Question: I've tried to make a JSfiddle for this but it's a pain cos everything is dynamic. Hopefully I can get some pointers without it.
I'm trying to put some divs in a simple grid
Using this code:
'''
var buttonHeight = 200;
var buttonWidth = 220;
var buttonGap = 10;
var titleHeight = 100;
//set the secetion width
var sectionChildren = section.childSections > 0
? section.childSections.length + section.guideScenes.length
: section.guideScenes.length;
var rows = Math.ceil( ($( "#guide" ).height() - titleHeight) / buttonHeight);
var columns = Math.ceil(sectionChildren/rows);
console.log(rows);
console.log(columns);
$( "#" + section.id ).width( columns * (buttonWidth + buttonGap) );
//set the guide width
$( "#guide" ).width( $( "#" + section.id ).width() + $( "#guide" ).width() );
'''
It's attempting to organise the grid and set the width of the container (#guide), which has a fixed height.
Even tho the maths seems right, and there are 2 rows and 4 columns, the last div is always going into a new row rather than the final column.
Here is the CSS for the parent div (section)
'''
.section
{
height: 80%;
cursor: pointer;
float: left;
position: relative;
padding-right: 50px;
z-index: 3;
}
'''
and the blocks (guideScene)
'''
.guideScene
{
height : 200px;
width : 220px;
background-size: cover;
background-repeat: no-repeat;
background-position: center;
position: relative;
overflow: hidden;
display: inline-block;
margin: 10px 10px 10px 10px;
}
'''
Any ideas how I can get the last cell into the left most column.
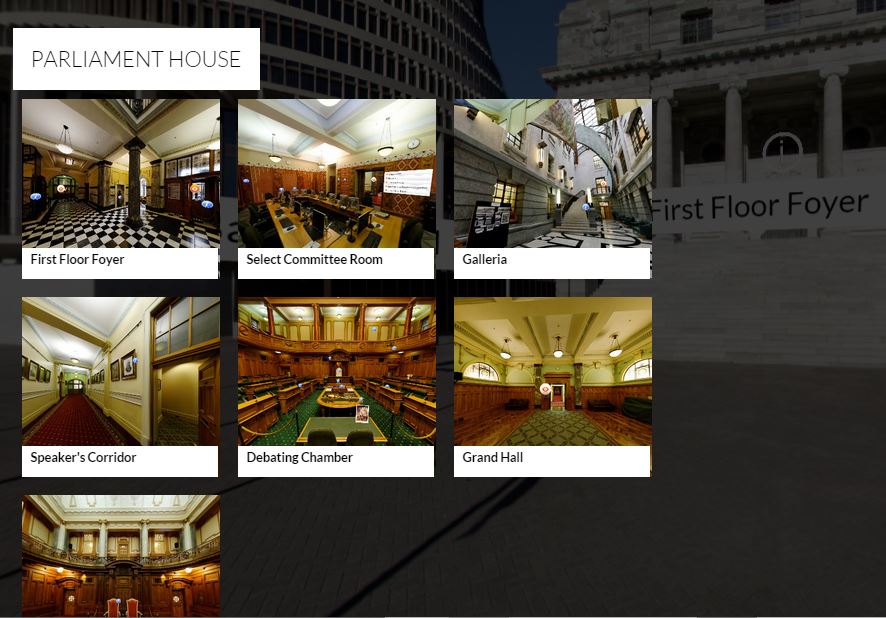
Answer: If you want to make div's in grid its simple to only use CSS for required result. You just need to use this code
'''
<div class="container">
<div class="grid-item">Item 1</div>
<div class="grid-item">Item 2</div>
<div class="grid-item">Item 3</div>
<div class="grid-item">Item 4</div>
<div class="grid-item">Item 5</div>
<div class="grid-item">Item 6</div>
</div>
'''
In CSS
'''
.grid-item { display:inline-block; background:#ccc; margin:10px; padding:10px; }
'''
It will push blocks to form grids and good thing is last cell will be at left and this code dont require JavaScript so faster page loading.